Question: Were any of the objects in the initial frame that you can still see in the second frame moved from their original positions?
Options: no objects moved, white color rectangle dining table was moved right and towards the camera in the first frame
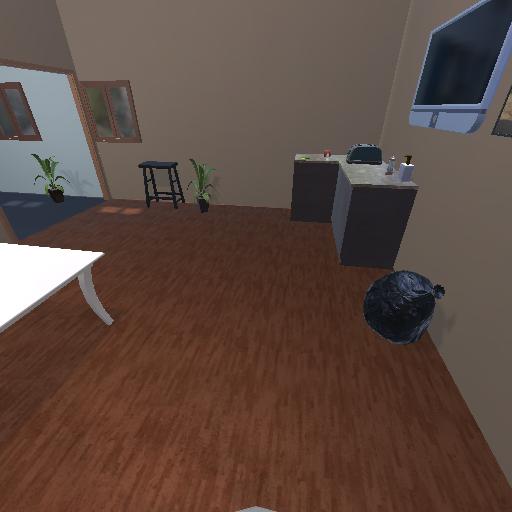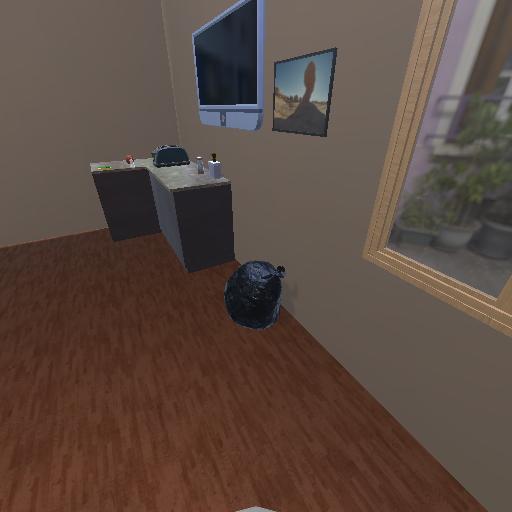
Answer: no objects moved